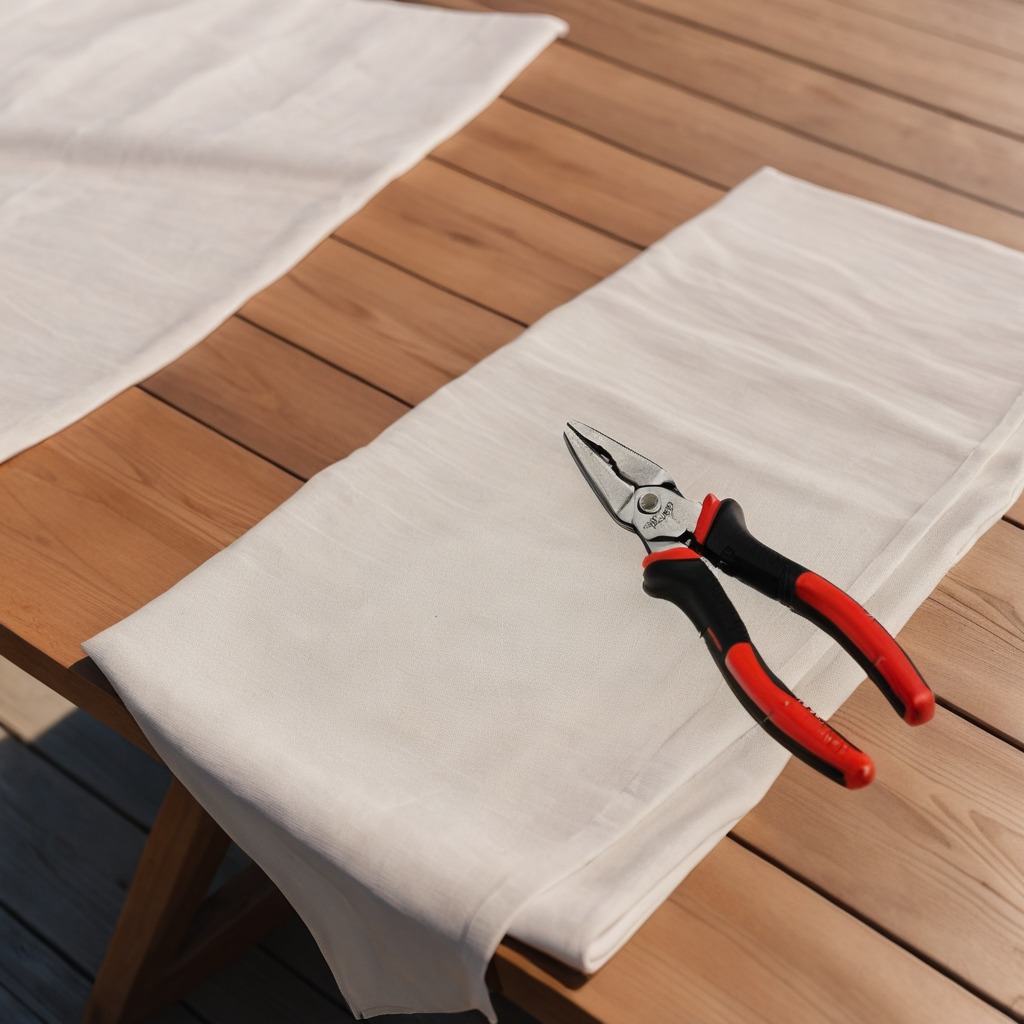
A plier lies on a wooden table in an outdoor workshop during daytime bright natural light soft shadows worn but beneath the cloth.